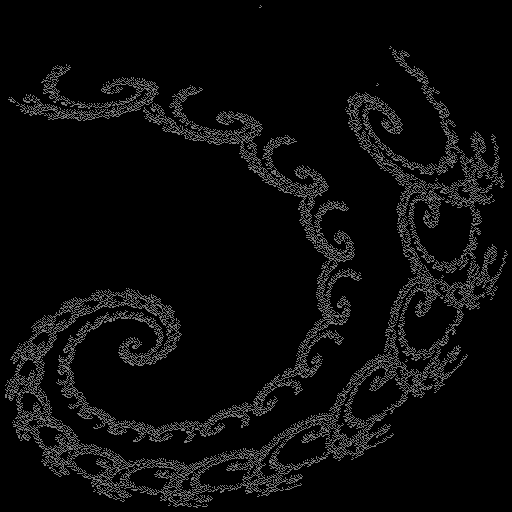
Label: spiral